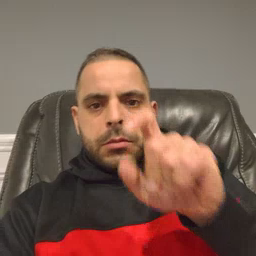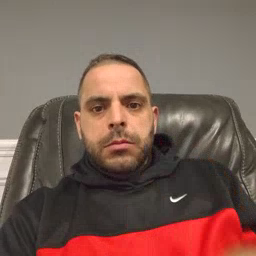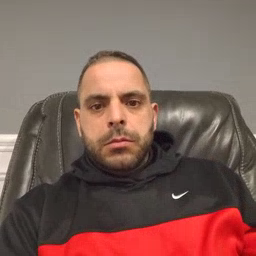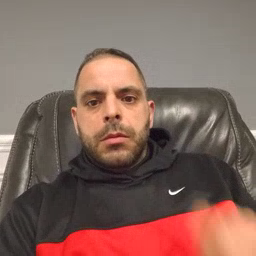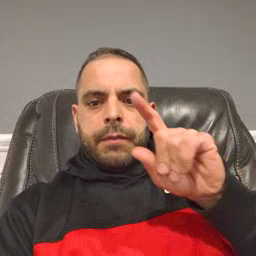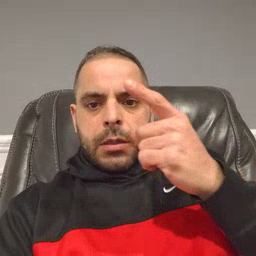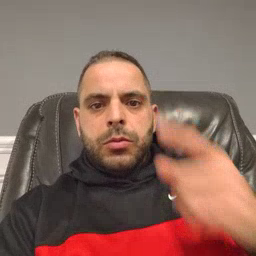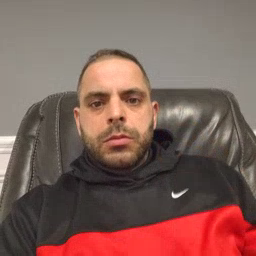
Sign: first